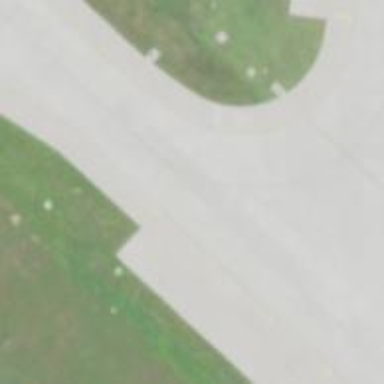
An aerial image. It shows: Image of taxiway at airport.